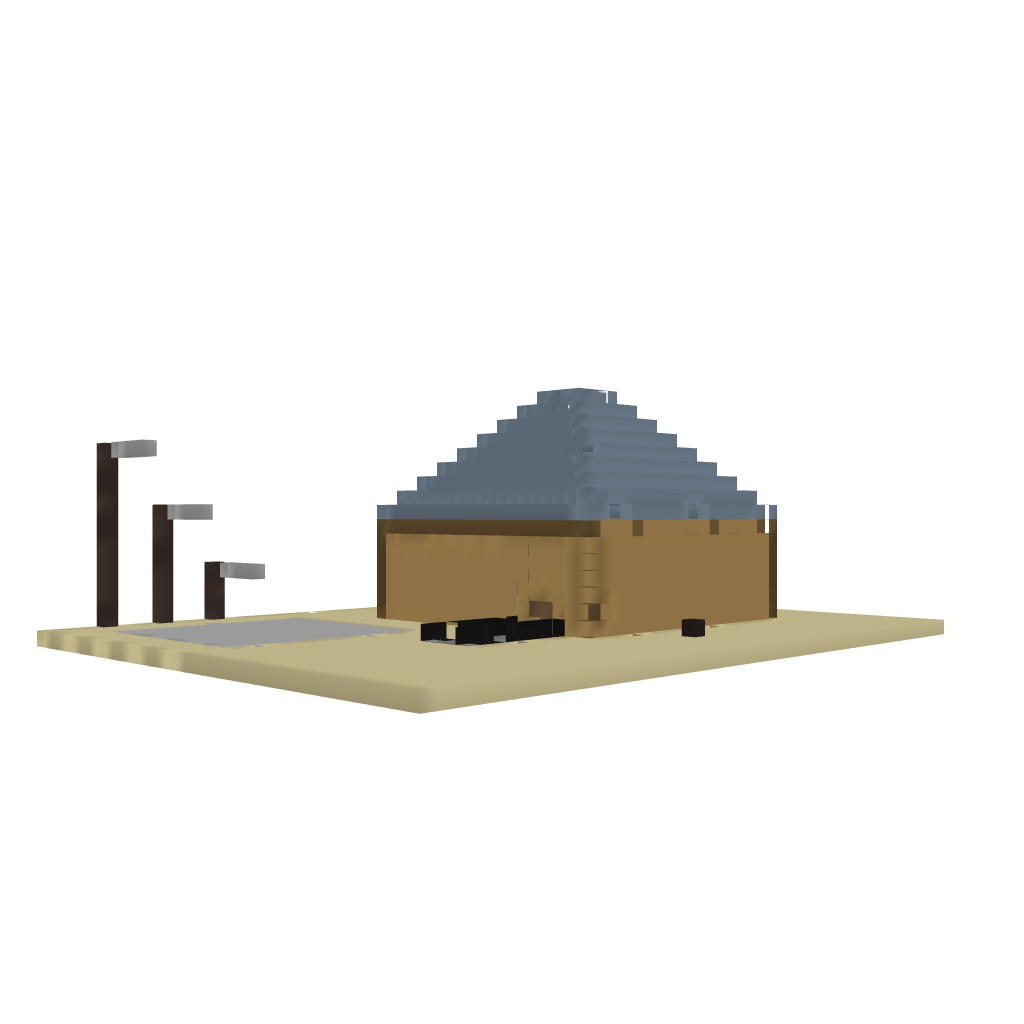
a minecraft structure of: old and new house